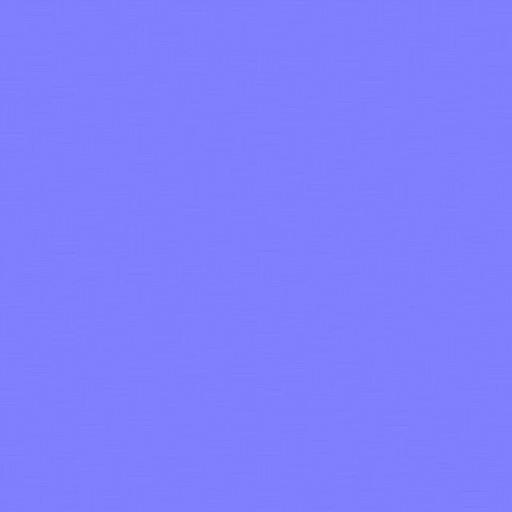
bright clean floor flooring light parquet wood wooden